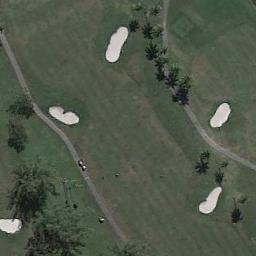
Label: golf_course